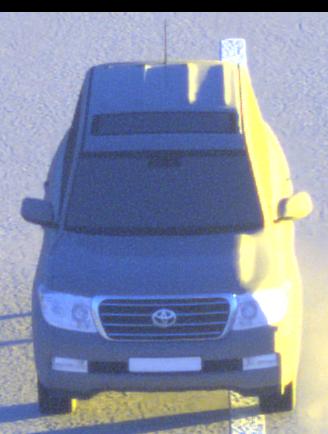
Make: Toyota
Model: Land Cruiser V8 4.7
Detailed model: Land Cruiser V8 (J20)
Model produced from: 2008/03
Model produced until: 2009/11
Doors: 5
Color: gray
Road condition: dry road
Daytime: sunrise or sunset
Contrast: high contrast